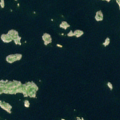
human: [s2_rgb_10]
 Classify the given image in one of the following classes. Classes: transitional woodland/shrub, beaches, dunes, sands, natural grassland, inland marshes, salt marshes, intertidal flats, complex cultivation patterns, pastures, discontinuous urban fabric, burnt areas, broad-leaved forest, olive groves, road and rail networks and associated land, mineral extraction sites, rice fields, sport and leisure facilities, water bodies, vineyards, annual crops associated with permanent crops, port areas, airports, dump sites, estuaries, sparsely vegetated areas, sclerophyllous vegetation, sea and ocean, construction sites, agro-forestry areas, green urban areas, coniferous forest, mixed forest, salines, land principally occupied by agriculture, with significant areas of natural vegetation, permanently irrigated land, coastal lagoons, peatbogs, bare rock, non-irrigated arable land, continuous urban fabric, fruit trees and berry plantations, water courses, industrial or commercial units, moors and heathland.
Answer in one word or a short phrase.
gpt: bare rock, sea and ocean